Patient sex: M
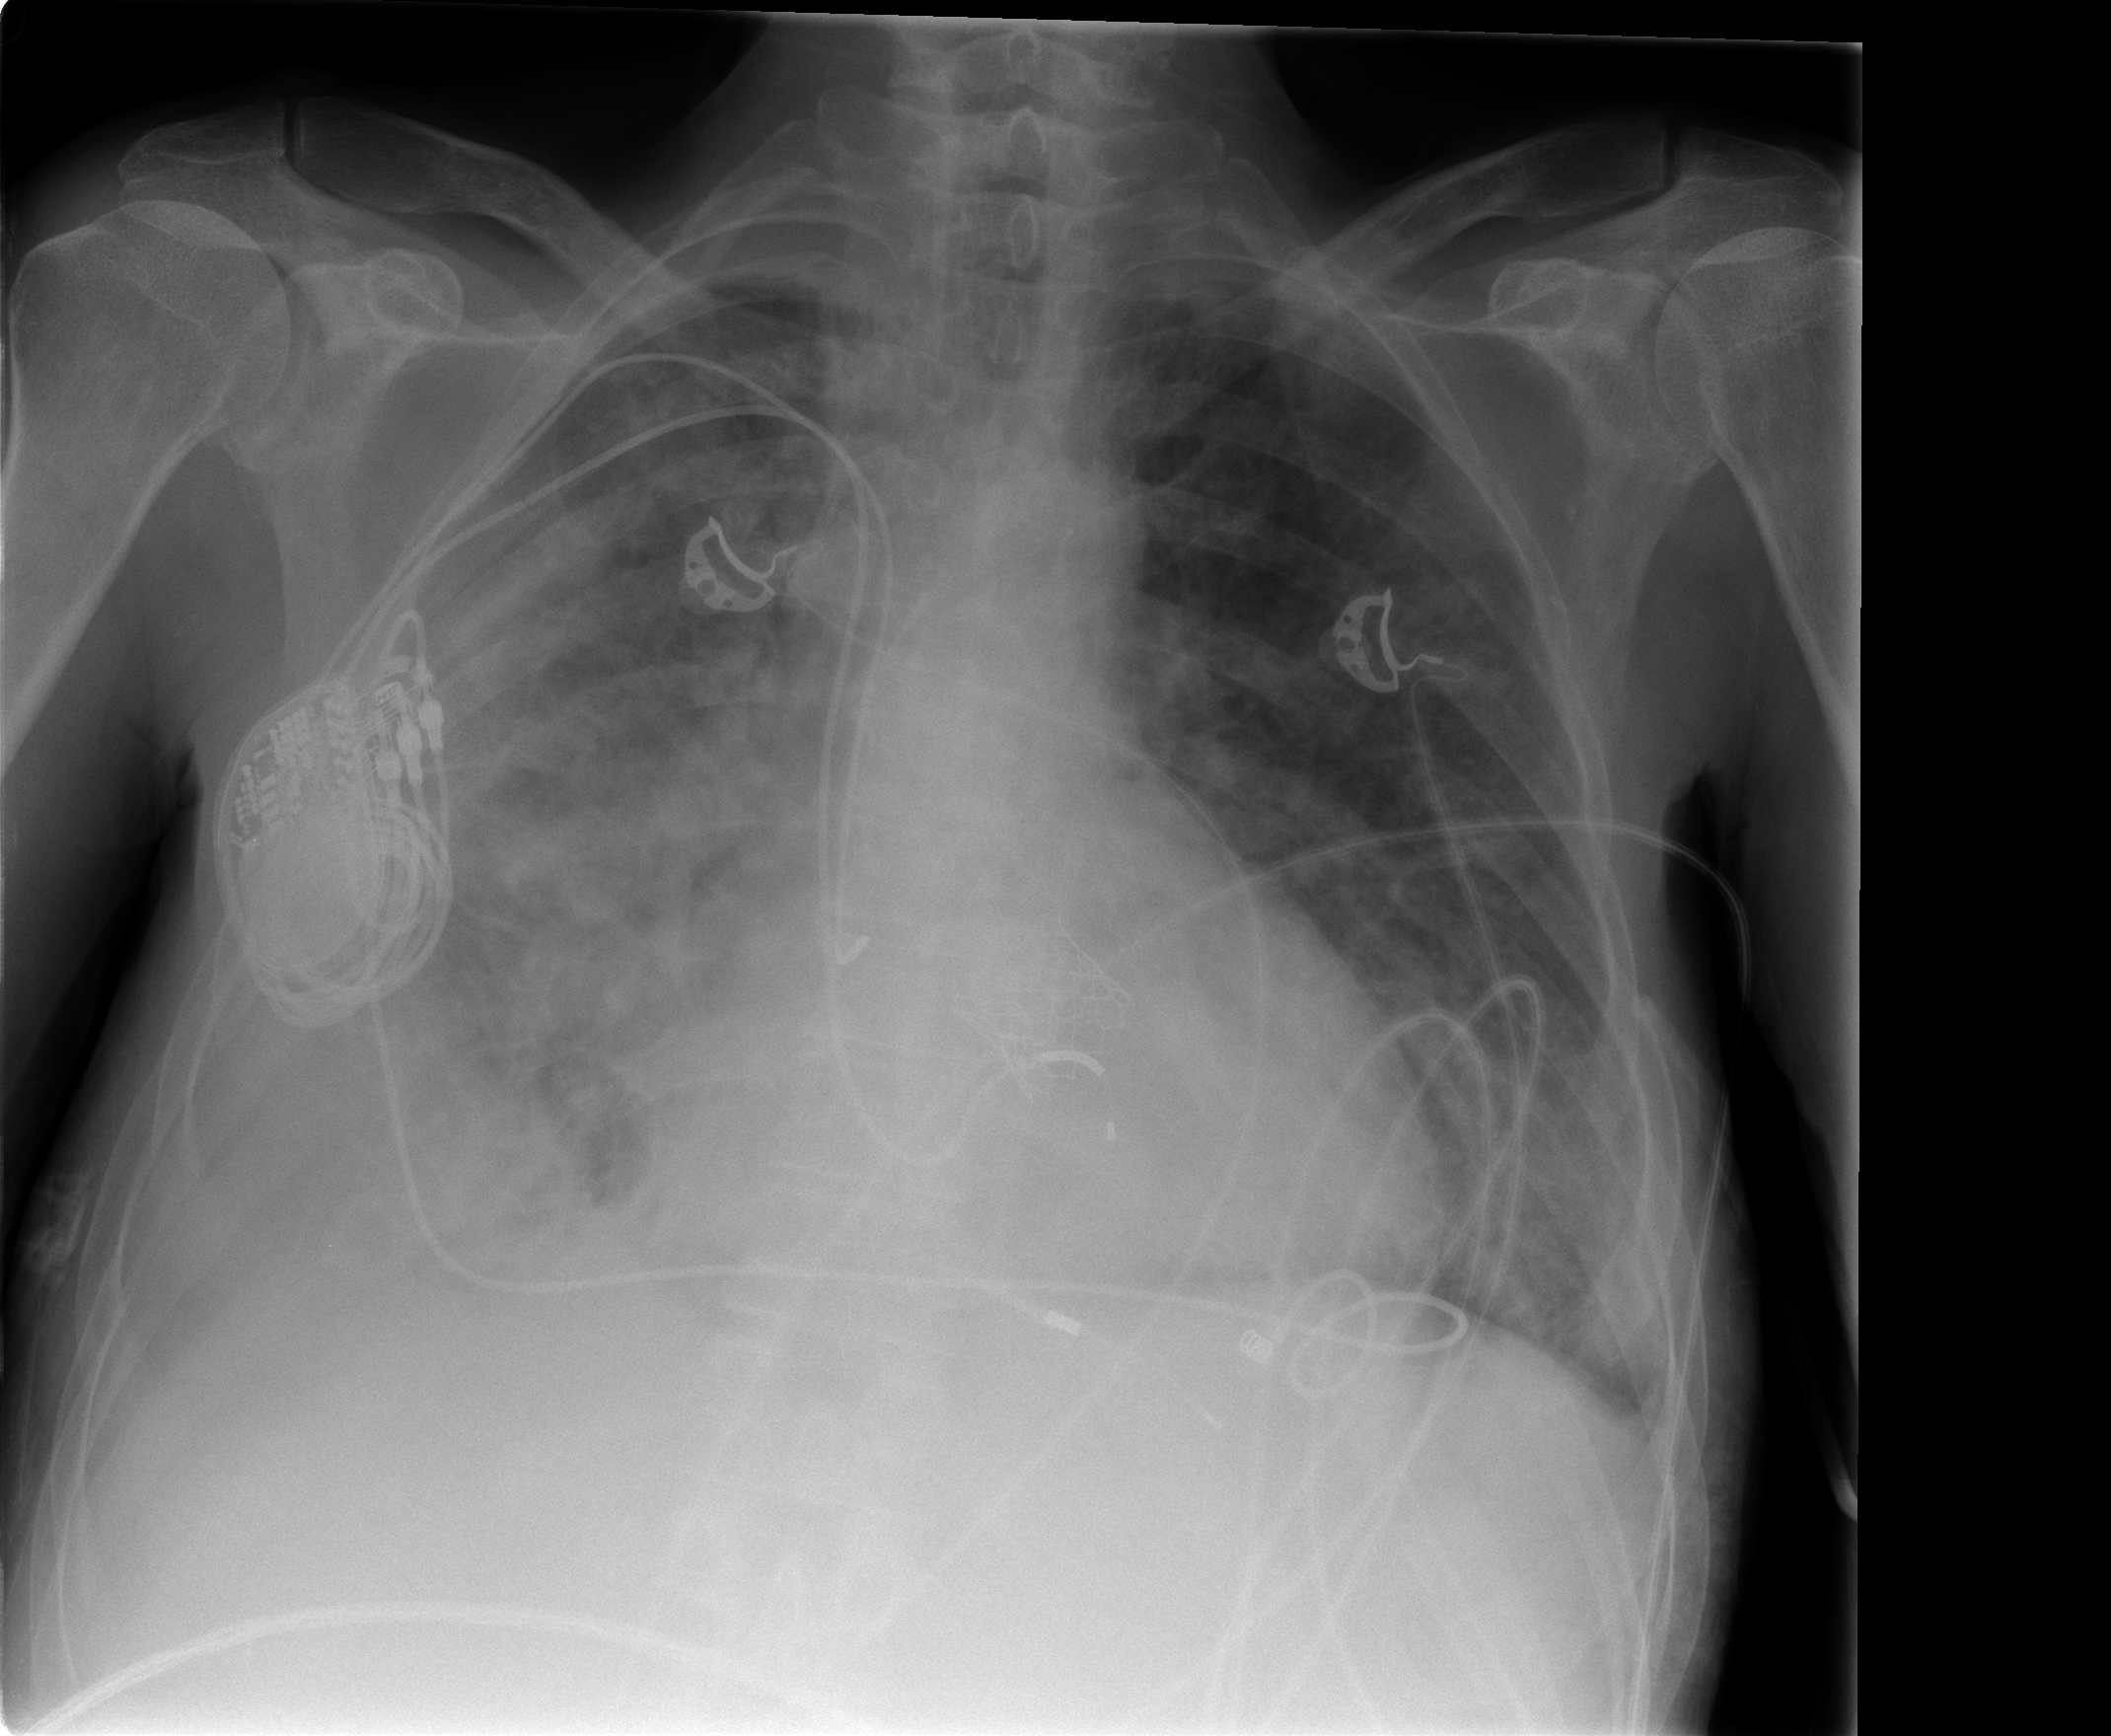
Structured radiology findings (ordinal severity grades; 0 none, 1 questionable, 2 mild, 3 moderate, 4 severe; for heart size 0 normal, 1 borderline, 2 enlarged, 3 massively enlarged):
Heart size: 0
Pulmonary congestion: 3
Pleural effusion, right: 3
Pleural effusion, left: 1
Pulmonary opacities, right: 3
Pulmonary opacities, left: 1
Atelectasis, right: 3
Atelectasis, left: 2